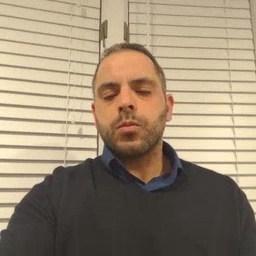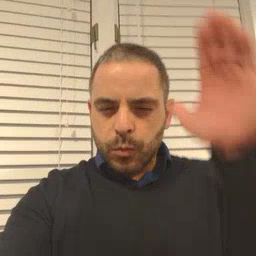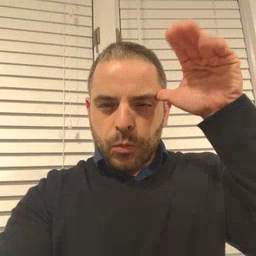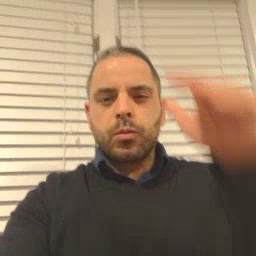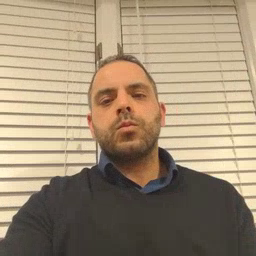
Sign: donkey